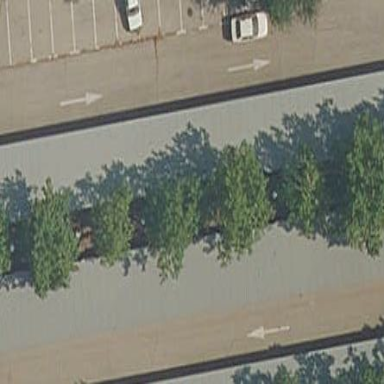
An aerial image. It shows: Carport structure.